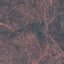
Land use / land cover: HerbaceousVegetation